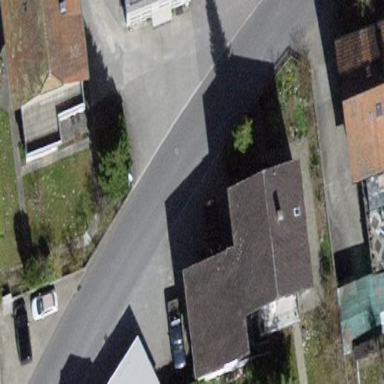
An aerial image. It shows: Building with tiled roof.